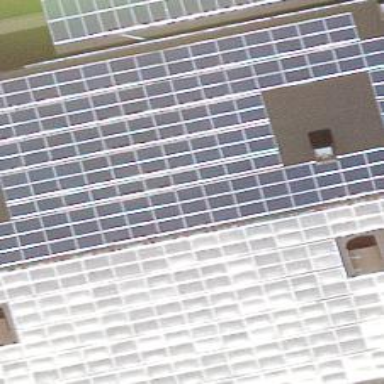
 consisting of solar photovoltaic panels."